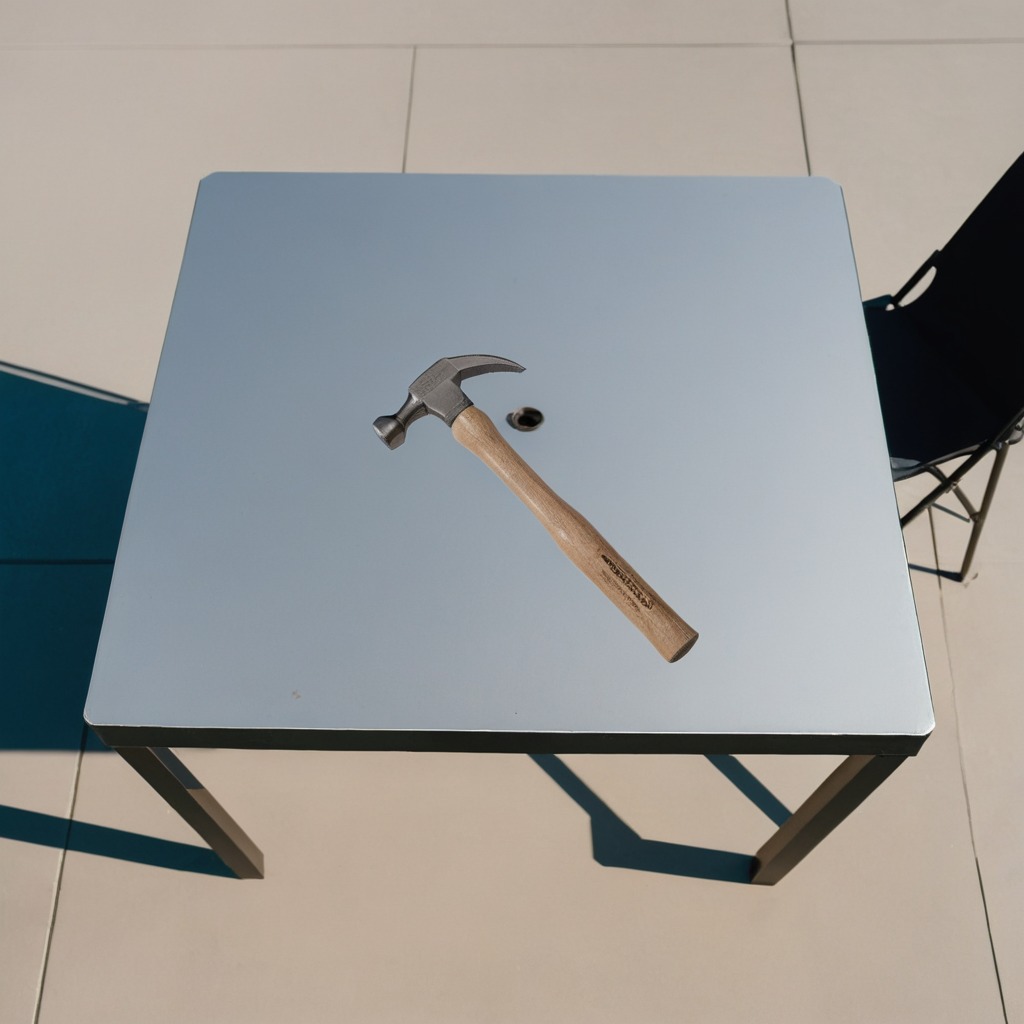
A hammer is lying on the table.